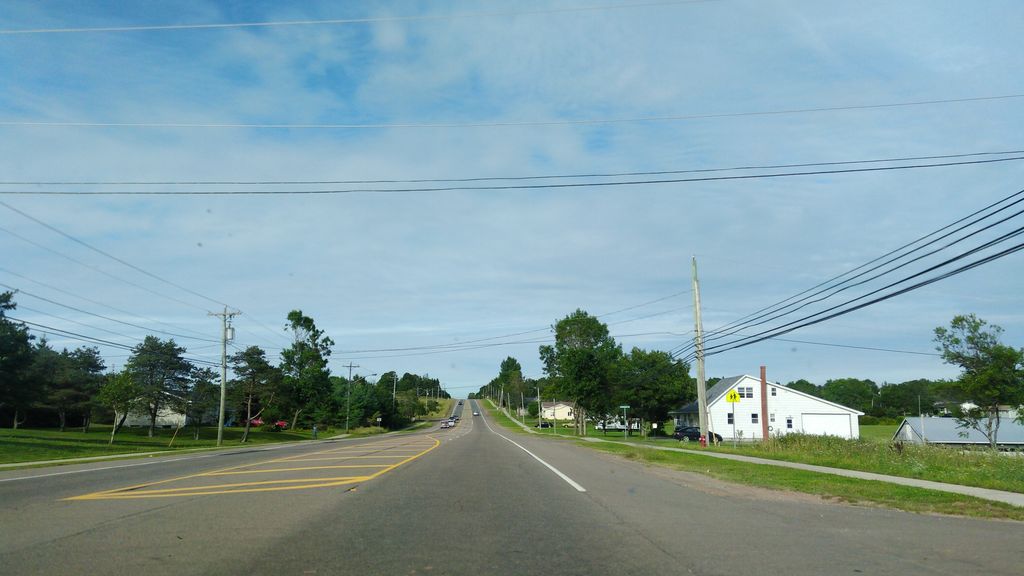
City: charlottetown